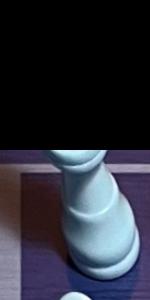
Label: King_White